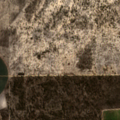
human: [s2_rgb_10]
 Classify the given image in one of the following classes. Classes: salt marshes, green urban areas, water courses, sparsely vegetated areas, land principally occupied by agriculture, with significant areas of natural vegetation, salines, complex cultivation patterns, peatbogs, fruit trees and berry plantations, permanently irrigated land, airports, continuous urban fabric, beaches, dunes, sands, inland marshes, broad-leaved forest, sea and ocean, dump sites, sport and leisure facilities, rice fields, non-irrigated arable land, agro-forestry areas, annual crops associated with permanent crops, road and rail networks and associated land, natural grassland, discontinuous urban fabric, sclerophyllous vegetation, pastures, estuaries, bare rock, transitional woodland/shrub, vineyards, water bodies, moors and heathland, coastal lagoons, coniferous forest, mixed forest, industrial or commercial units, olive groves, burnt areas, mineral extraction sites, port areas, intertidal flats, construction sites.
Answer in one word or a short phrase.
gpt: permanently irrigated land, coniferous forest, transitional woodland/shrub